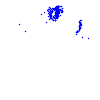
Particle: pion